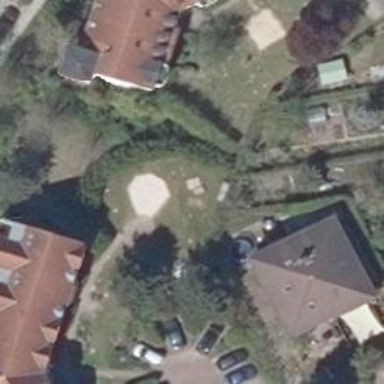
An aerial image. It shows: Playground area for leisure activities on the land.